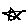
Label: star